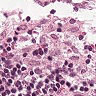
Metastatic tissue present: no